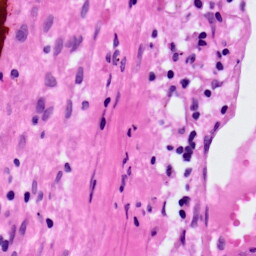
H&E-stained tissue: Lung